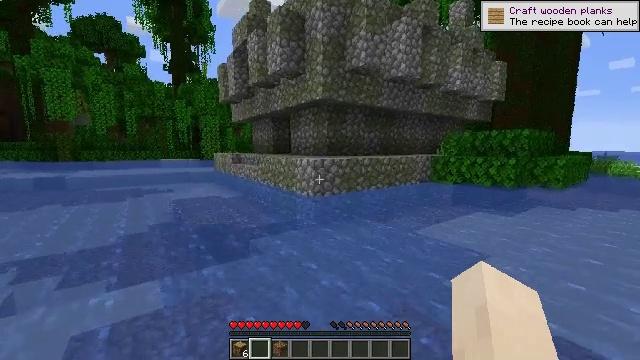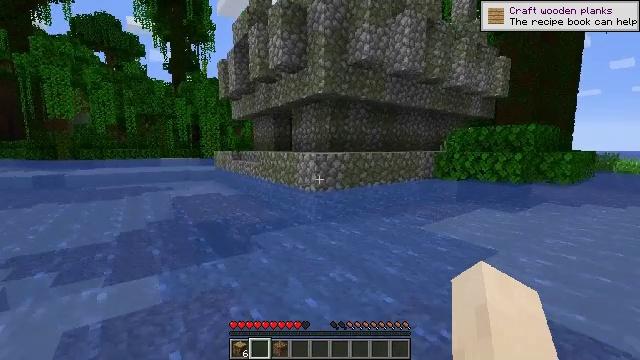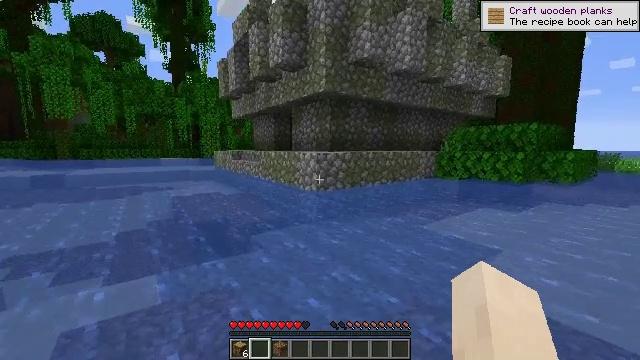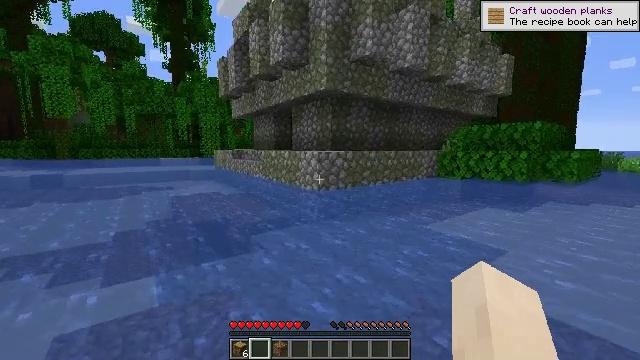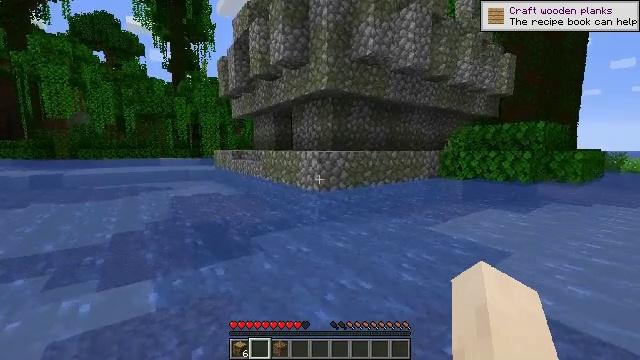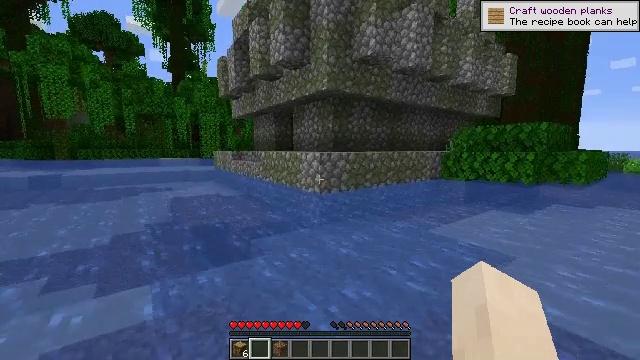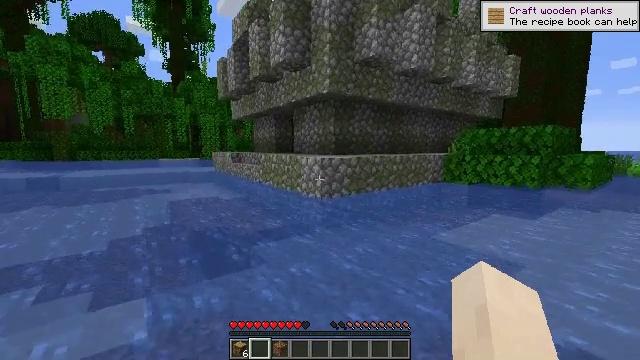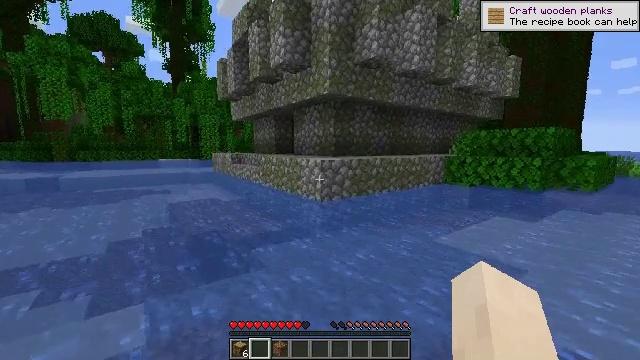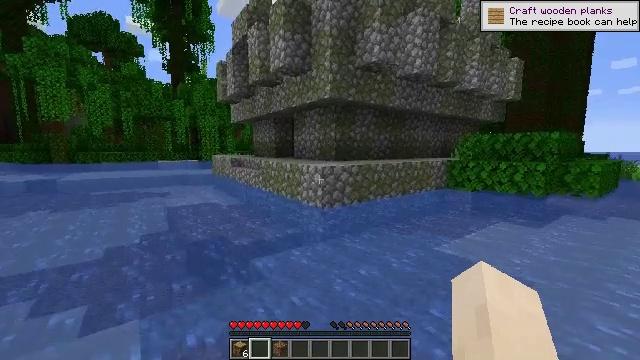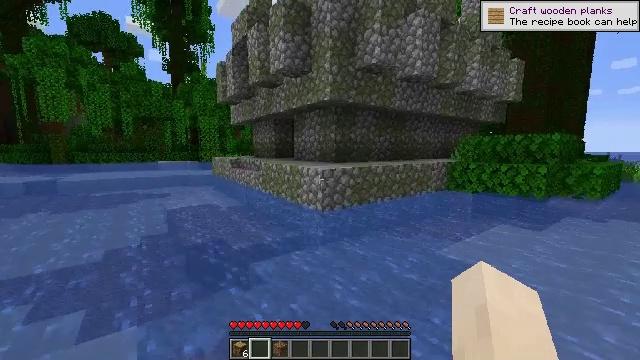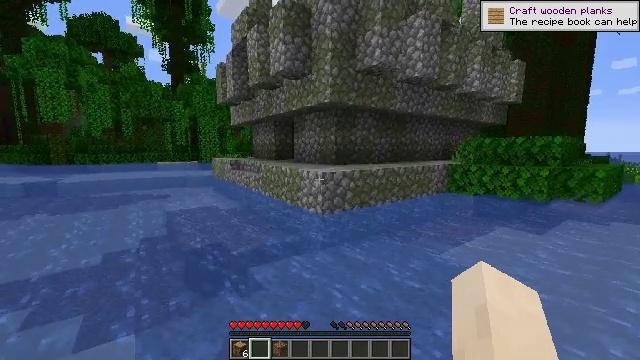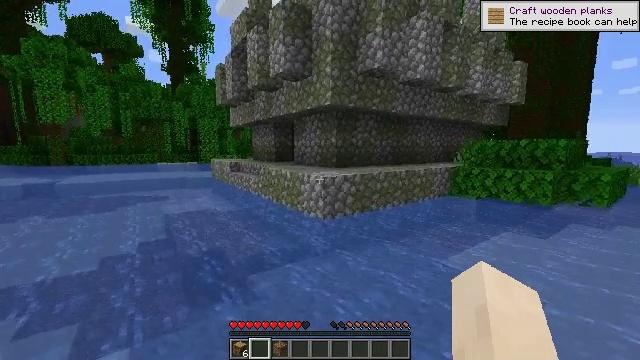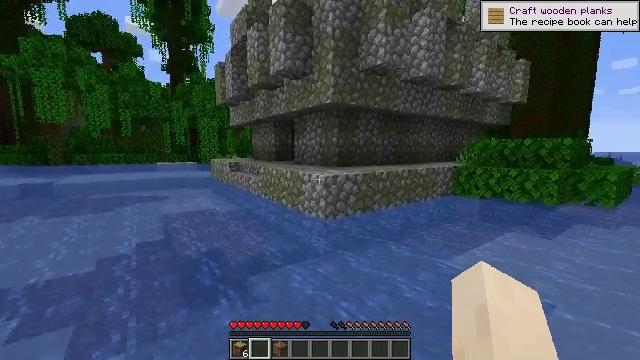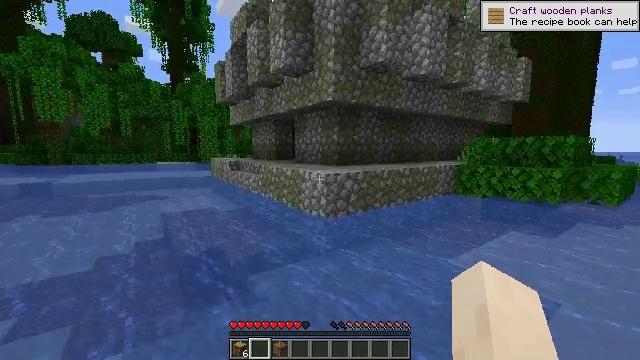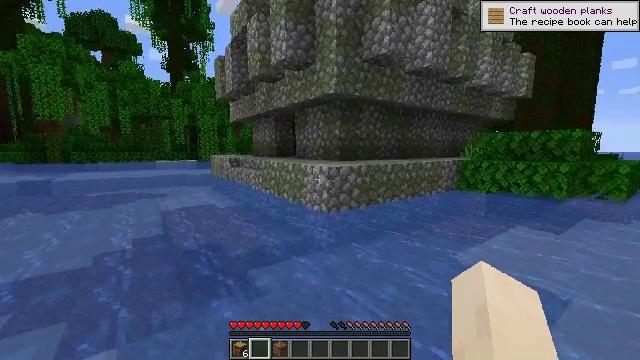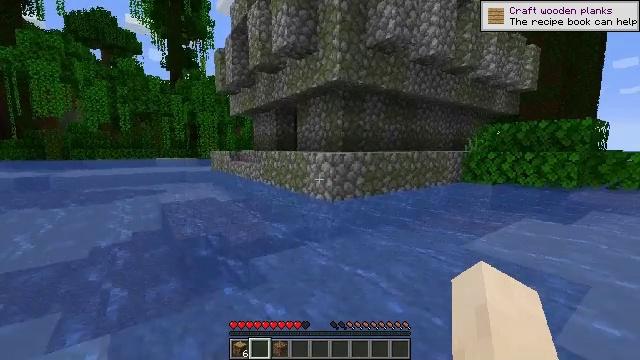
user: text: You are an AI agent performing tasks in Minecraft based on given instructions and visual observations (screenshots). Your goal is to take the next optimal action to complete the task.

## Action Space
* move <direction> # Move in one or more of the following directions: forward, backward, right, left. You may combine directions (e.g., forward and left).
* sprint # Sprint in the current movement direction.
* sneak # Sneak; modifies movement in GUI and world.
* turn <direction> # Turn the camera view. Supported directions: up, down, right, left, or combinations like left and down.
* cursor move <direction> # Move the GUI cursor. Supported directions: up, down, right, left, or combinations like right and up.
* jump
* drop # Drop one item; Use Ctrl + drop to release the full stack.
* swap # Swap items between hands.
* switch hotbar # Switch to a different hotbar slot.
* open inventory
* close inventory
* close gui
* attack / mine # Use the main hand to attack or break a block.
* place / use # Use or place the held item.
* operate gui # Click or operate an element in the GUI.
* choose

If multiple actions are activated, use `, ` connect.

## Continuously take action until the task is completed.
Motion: motion action
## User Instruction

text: Remove the tripwire from its position.
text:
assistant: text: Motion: move forward, jump
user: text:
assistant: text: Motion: move forward, jump
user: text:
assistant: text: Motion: move forward, jump
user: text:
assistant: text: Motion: move forward, jump
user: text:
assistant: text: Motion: move forward, jump
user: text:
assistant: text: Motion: move forward, jump
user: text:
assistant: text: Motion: move forward, jump
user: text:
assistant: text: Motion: move forward, jump
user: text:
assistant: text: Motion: move forward, jump
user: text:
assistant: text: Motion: move forward, jump
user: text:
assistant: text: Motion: move forward and move left, jump
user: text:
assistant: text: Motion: move forward and move left, jump
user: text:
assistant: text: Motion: move forward and move left, jump
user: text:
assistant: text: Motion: move forward and move left, jump
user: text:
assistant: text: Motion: move forward and move left, jump
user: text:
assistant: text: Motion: move forward, jump
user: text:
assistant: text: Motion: move forward, jump
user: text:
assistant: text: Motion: move forward, jump
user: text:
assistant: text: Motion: move forward, jump
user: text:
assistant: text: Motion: move forward, jump
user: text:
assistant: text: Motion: move forward, jump
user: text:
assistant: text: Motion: move forward, jump
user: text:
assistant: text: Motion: move forward, jump
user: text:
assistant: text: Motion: move forward, jump
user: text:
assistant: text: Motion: move forward, jump
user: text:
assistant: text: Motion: move forward, jump
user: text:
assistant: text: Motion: move forward, jump
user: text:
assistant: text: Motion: move forward and move left, jump
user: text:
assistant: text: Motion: move forward and move left, jump
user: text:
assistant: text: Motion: move forward and move left, jump